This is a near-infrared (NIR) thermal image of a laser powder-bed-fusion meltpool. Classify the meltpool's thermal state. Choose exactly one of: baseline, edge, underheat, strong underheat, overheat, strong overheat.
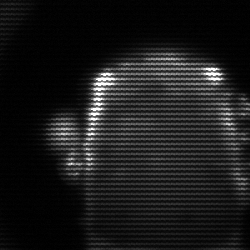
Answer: baseline